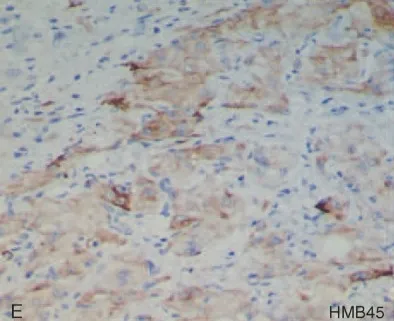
Microscopic features of the ileum tumor (case 1). The tumor cells were positive for HMB45.
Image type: pathology (immunostaining)